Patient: sex M, age 58
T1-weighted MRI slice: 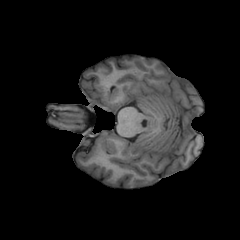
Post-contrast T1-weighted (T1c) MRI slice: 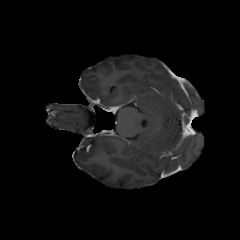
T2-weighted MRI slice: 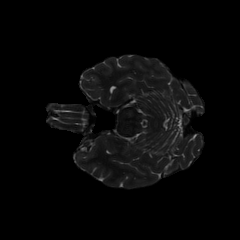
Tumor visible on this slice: no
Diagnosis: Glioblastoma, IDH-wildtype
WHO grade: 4